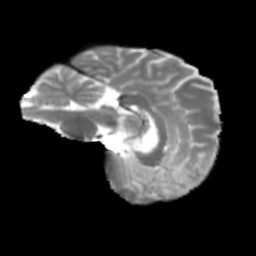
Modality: T2w
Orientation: sagittal
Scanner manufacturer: siemens
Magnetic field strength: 3 T
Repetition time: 4 s
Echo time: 0.0594 s